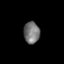
Tissue: prostate
Cell type: T cells
Senescence score: 0.3272
Nuclear area (px): 341
Mean DAPI intensity: 116.736